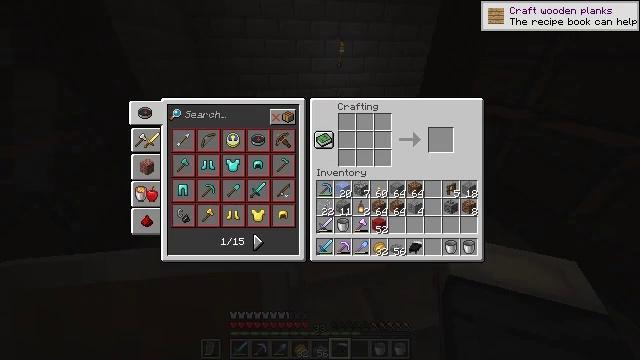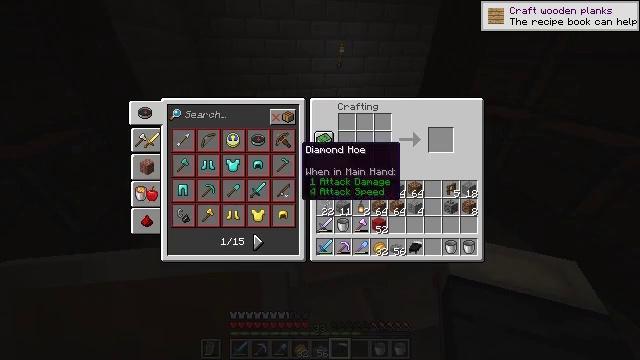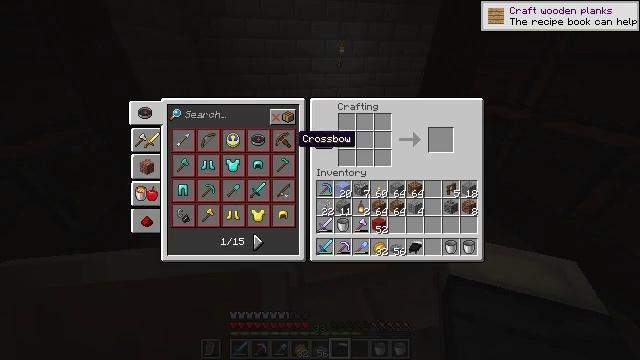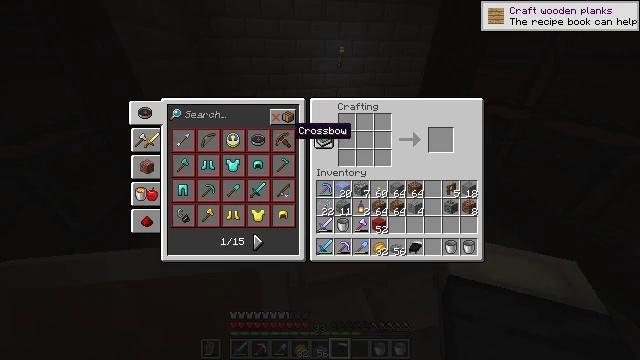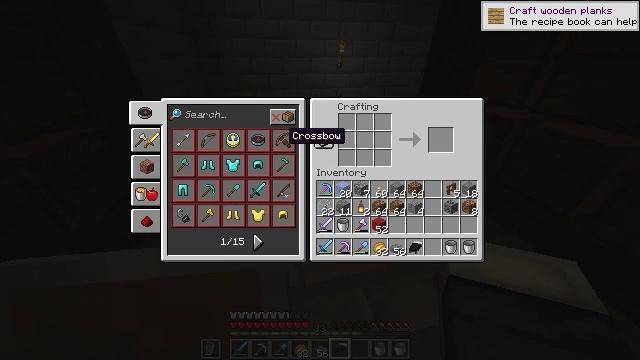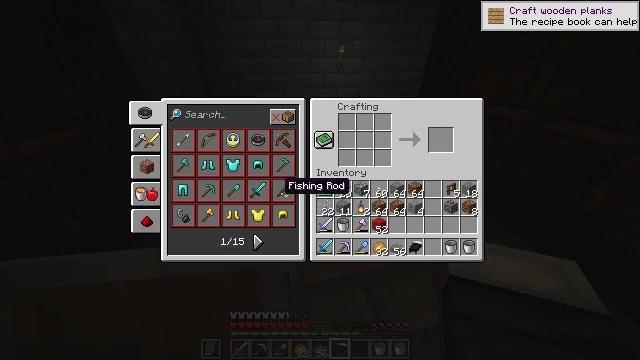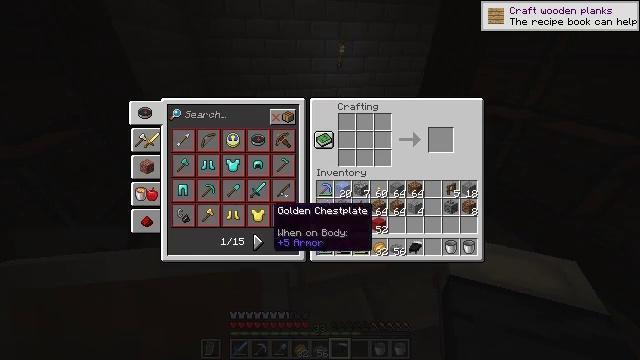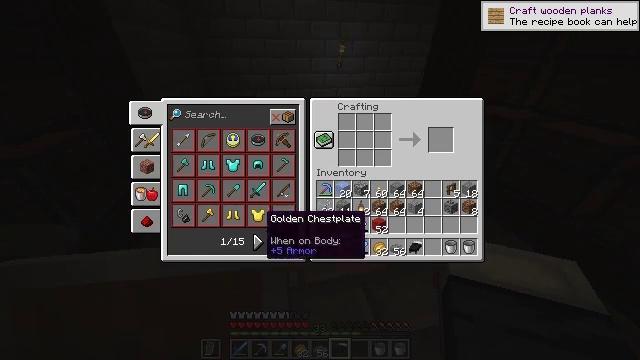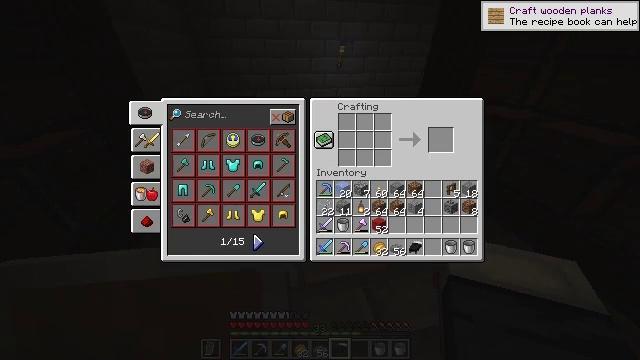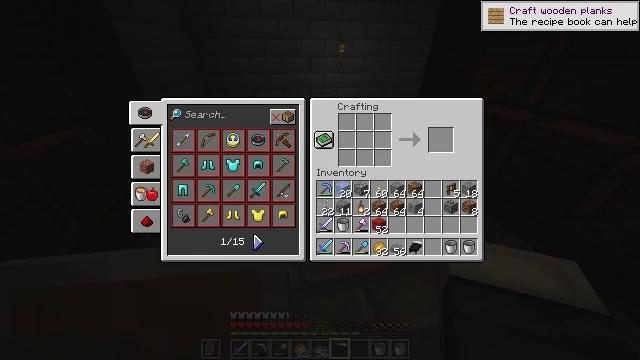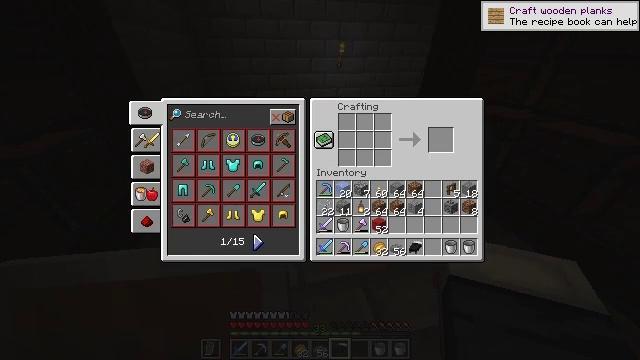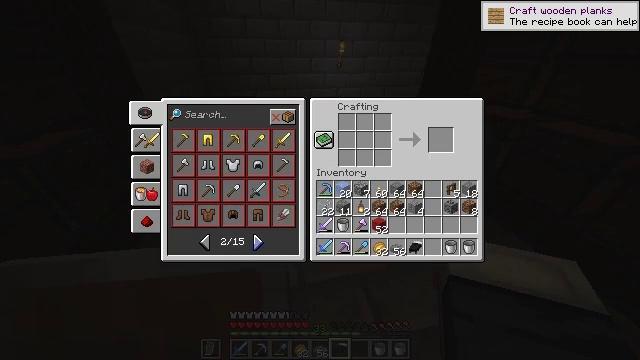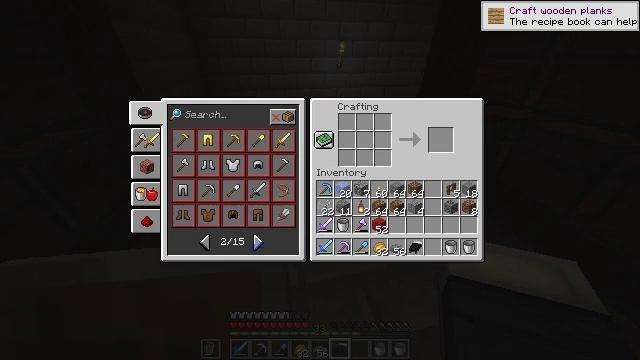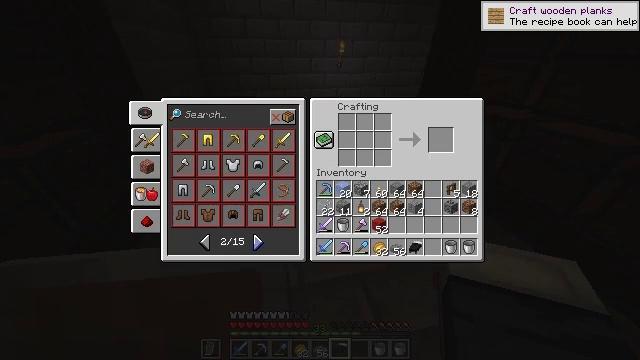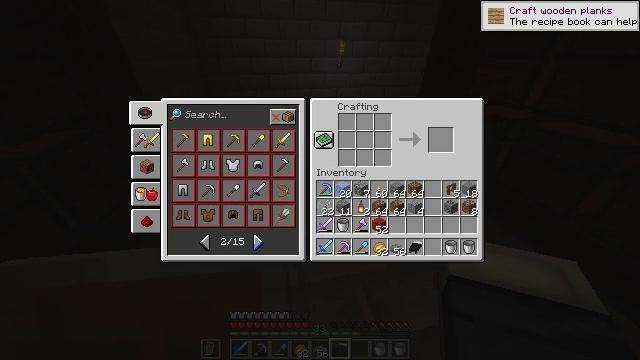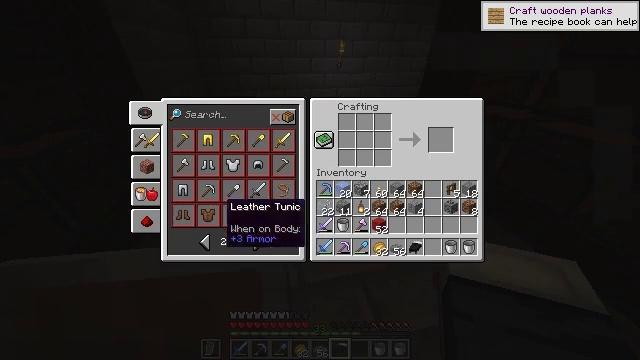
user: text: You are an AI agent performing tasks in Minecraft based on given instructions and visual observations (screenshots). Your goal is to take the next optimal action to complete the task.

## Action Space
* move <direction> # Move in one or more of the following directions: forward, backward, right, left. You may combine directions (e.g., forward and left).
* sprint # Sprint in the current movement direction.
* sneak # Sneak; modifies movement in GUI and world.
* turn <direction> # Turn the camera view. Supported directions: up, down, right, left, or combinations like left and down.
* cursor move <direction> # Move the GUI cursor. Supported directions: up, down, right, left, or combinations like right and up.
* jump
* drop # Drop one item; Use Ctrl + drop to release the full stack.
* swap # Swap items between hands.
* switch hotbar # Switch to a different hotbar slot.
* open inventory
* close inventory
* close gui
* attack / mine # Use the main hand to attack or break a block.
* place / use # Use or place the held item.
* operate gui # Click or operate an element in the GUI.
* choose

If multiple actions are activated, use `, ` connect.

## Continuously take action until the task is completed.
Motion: motion action
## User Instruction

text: Craft a spruce sign using the necessary materials.
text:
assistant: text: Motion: cursor move up
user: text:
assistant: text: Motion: cursor move up
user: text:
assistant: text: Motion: cursor move up
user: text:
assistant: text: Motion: no_op
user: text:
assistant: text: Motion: cursor move down
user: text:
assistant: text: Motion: cursor move left and down
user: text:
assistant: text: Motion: cursor move left and down
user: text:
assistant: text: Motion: cursor move down
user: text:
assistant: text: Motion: no_op
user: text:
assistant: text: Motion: no_op
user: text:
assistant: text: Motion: operate gui
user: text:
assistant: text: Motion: operate gui
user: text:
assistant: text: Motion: no_op
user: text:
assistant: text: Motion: no_op
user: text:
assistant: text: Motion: cursor move left and up
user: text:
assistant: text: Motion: cursor move left and up
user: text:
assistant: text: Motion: cursor move right and down
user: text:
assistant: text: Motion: cursor move right and down
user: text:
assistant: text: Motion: no_op
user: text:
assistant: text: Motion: no_op
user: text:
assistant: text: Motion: no_op
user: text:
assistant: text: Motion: no_op
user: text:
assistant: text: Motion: no_op
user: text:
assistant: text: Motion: no_op
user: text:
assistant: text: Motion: no_op
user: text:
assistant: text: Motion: no_op
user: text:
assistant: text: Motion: no_op
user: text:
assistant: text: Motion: no_op
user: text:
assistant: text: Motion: no_op
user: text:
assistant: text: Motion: no_op